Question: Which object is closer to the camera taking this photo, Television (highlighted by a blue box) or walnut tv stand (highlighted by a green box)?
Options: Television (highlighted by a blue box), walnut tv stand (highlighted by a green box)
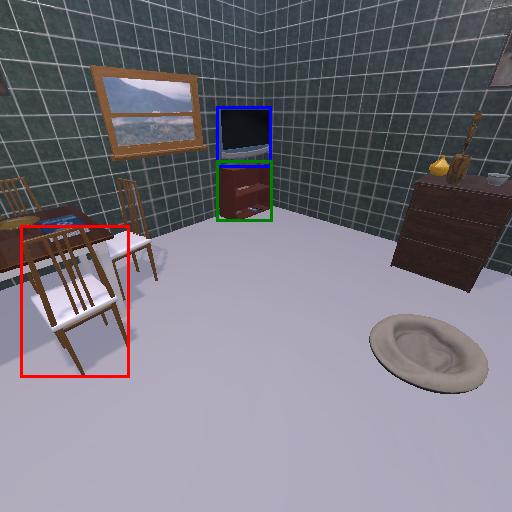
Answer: Television (highlighted by a blue box)